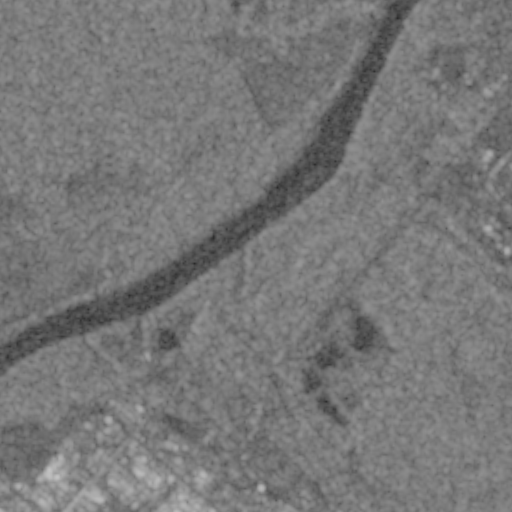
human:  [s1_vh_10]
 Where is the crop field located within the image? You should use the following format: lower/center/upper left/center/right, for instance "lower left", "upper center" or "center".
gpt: The crop field is located in the upper left of the image.
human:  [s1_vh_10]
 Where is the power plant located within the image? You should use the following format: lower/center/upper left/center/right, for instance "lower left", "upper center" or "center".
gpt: The power plant is located in the lower right of the image.
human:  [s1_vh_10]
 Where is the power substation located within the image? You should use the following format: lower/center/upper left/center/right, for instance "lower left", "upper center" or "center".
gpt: The power substation is located in the lower right of the image.
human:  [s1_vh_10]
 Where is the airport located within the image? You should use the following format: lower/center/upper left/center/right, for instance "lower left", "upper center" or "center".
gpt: There is no airport in the image.

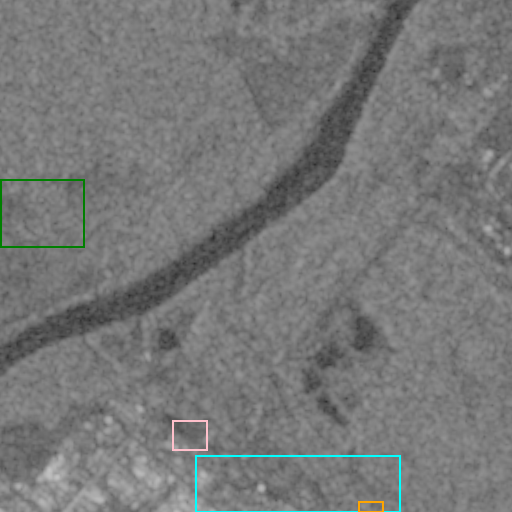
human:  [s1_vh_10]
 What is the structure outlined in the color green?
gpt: The structure outlined in green is a crop field.
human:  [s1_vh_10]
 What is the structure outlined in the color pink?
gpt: The structure outlined in pink is a parking lot.
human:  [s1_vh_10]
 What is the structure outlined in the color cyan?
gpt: The structure outlined in cyan is a power plant.
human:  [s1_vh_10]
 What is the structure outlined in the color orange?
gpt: The structure outlined in orange is a power substation.
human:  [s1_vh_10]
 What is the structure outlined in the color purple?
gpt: There is no purple outline.